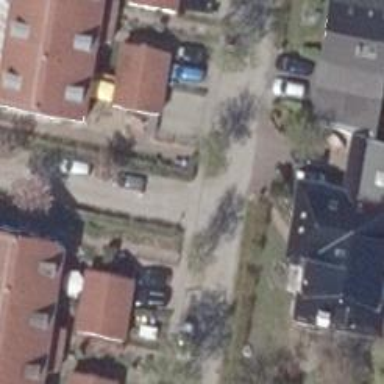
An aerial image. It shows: Residential road.